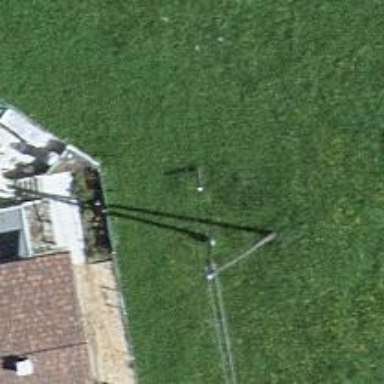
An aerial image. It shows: Power pole.